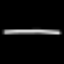
Label: line